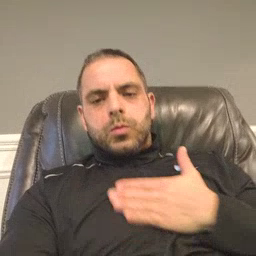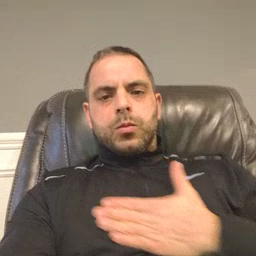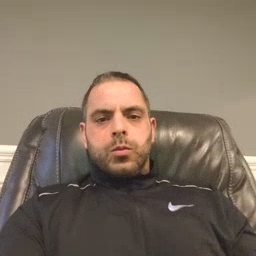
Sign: please